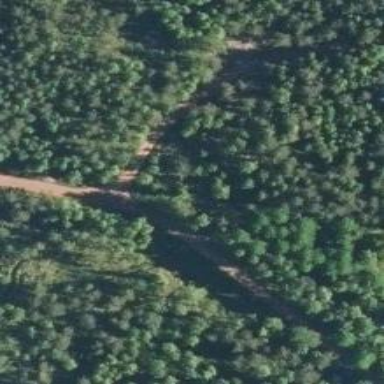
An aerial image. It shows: Unclassified road.